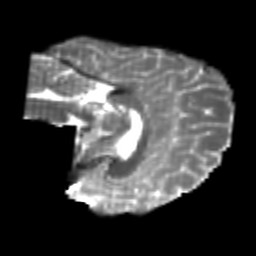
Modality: T2w
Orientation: sagittal
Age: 25
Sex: female
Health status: healthy
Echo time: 0.074 s